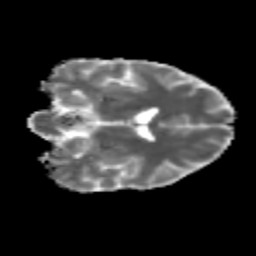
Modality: MD
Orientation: coronal
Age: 19
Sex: female
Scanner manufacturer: siemens
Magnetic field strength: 3 T
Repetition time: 3.5 s
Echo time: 0.125 s